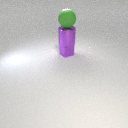
large green rubber sphere above small purple metal cube